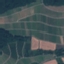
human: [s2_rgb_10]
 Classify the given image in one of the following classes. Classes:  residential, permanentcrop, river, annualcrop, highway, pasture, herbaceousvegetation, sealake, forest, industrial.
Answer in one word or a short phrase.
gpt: PermanentCrop